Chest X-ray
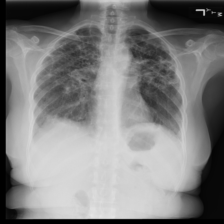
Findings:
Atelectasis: negative
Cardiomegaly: negative
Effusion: negative
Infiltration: negative
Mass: negative
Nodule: negative
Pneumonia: negative
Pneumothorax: negative
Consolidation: negative
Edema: negative
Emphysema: negative
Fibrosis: negative
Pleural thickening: negative
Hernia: negative